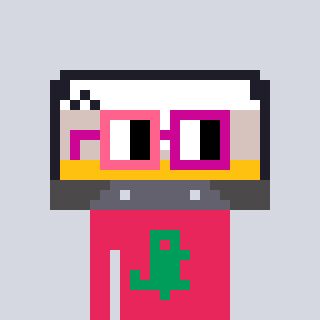
a pixel art character with square pink and red glasses, a cassette tape-shaped head and a redpinkish-colored body on a cool background